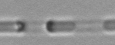
Label: Skeletonema